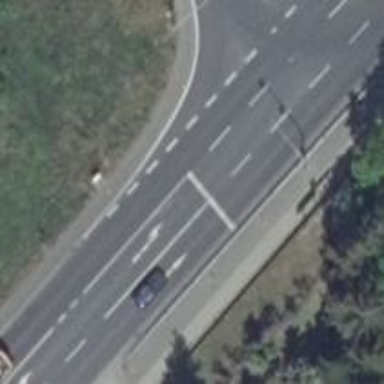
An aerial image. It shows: Road with traffic signals.